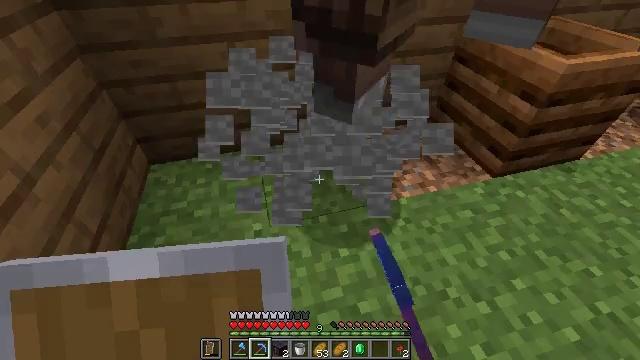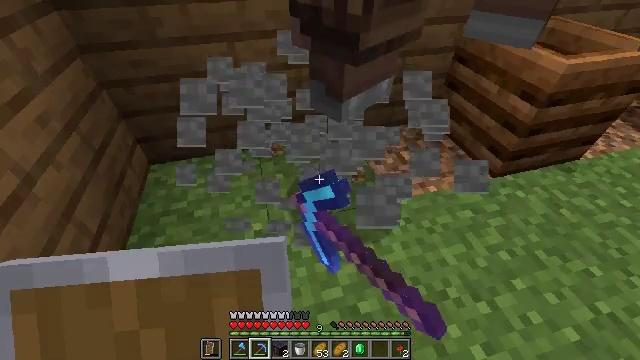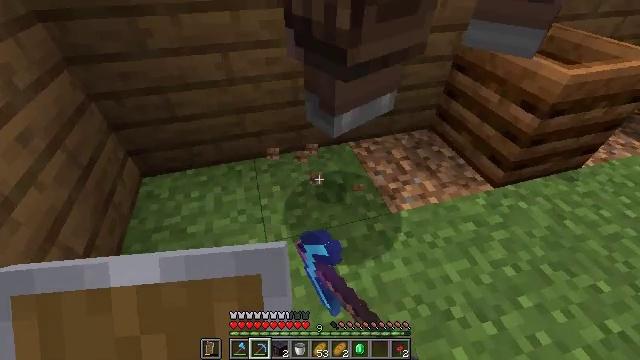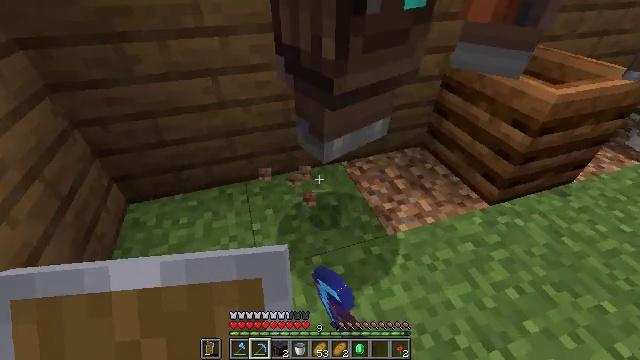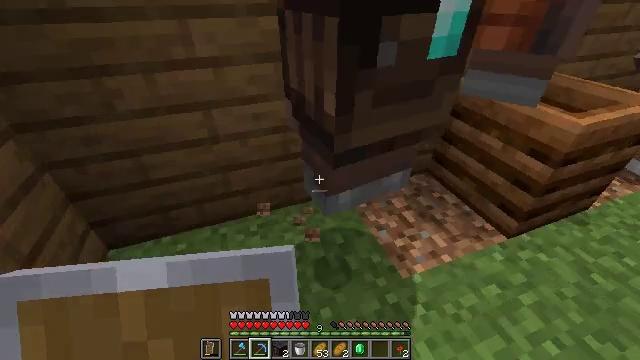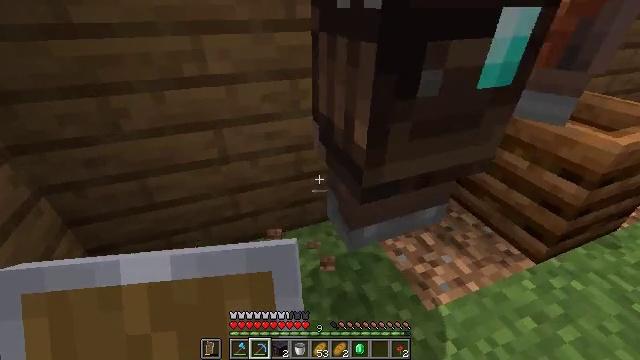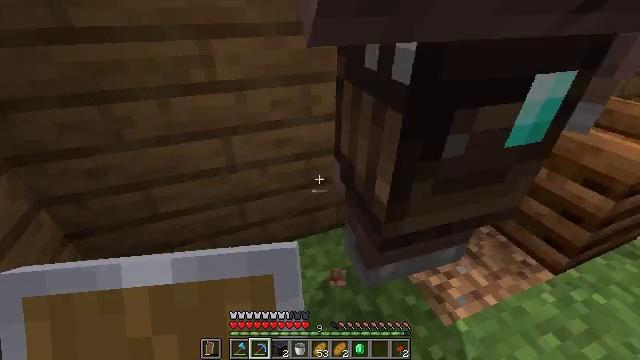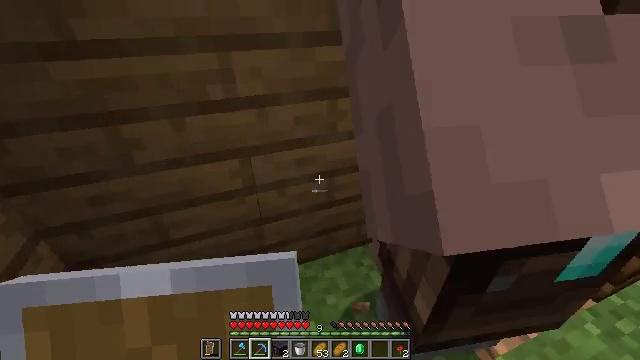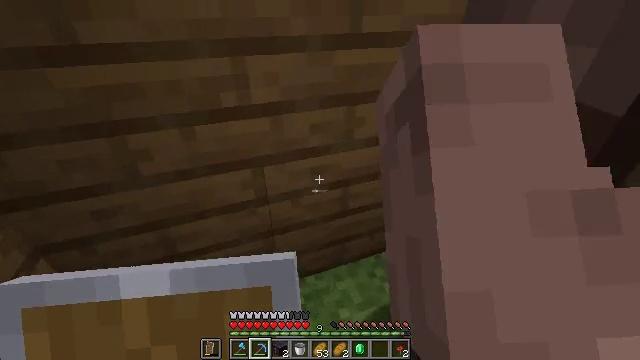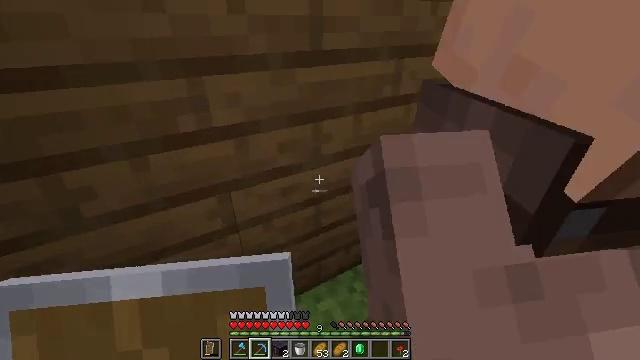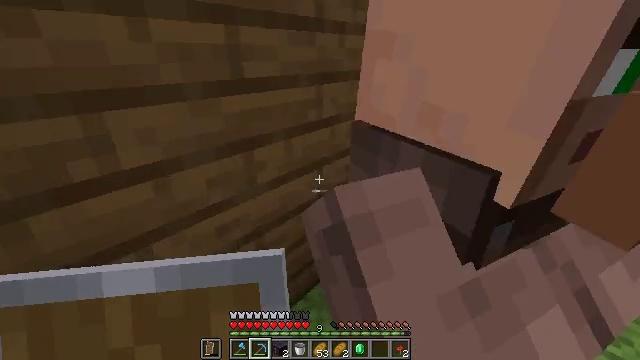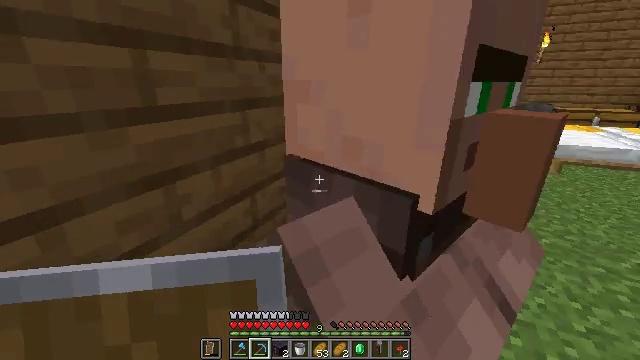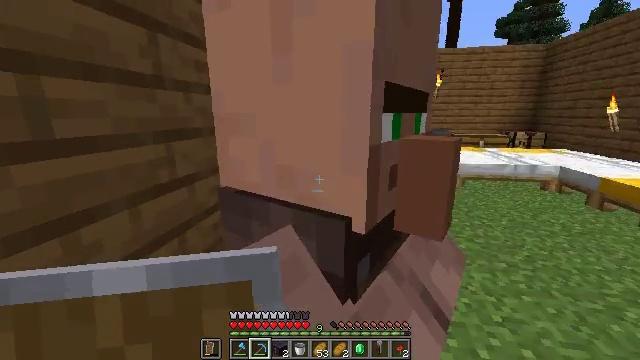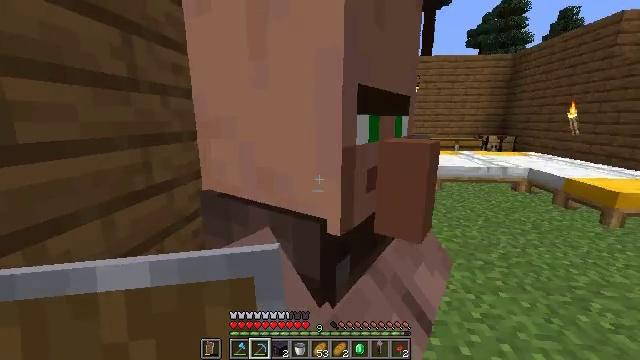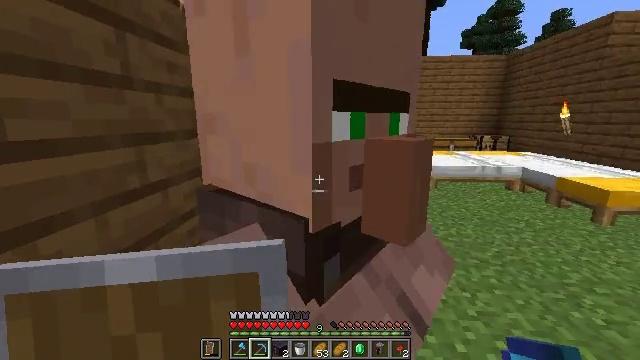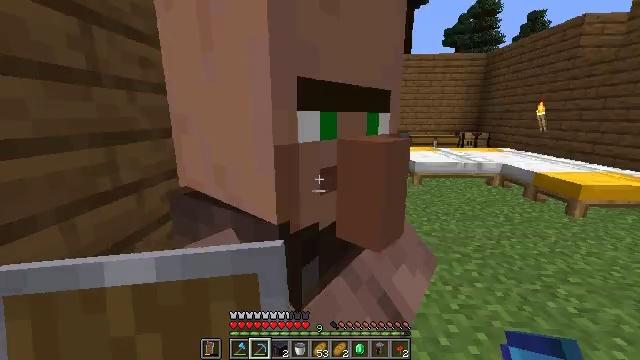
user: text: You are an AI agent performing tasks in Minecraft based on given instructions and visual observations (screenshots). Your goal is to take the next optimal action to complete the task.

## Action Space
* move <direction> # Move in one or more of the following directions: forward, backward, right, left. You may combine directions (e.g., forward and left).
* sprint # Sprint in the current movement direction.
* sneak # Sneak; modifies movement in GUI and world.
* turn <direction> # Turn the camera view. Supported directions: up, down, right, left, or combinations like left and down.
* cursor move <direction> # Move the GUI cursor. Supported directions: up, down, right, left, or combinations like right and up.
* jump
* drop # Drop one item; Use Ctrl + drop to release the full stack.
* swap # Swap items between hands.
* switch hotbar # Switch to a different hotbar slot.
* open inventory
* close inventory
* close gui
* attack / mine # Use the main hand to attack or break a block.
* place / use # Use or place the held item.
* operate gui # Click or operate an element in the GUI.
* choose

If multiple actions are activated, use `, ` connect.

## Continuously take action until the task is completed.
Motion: motion action
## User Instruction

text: Remove the existing composter.
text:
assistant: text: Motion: attack / mine
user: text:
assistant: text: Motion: move forward, attack / mine
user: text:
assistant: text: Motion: move forward, turn right and up
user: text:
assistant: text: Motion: move forward and move left, turn right and up
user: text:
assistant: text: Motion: move forward and move left, turn up
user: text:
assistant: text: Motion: move forward and move left
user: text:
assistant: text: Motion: move forward and move left
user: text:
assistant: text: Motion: no_op
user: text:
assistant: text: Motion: turn right and up
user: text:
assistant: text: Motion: turn right and up
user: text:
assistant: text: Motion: turn right and up
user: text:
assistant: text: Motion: turn right and up
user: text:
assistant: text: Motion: turn right and up
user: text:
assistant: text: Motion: no_op
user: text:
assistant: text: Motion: move forward and move right, turn right
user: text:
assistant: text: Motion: move forward and move right, turn right and down
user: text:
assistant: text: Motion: move forward and move right, turn right and down
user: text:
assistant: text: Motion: move forward and move right, turn down
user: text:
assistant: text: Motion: move forward and move right, turn left and down
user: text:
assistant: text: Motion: move forward and move right, turn left and down
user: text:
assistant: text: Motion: move forward
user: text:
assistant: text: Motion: move forward, turn left and down
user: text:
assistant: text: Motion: move forward, turn left and down
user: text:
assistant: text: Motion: move forward, turn left and down
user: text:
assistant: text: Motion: move forward, turn left
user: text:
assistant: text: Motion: move forward, turn left
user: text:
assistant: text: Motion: move forward, turn left, switch to hotbar 1
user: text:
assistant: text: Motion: move forward, turn left and up, switch to hotbar 1
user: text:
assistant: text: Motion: move forward, turn left, switch to hotbar 1
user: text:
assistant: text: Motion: move forward, turn left